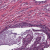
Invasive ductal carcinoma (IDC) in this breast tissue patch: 1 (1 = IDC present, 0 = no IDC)